Question: I've got a theme in which the 'blockquote' tag takes on the following style through CSS
'''
{background-color:-webkit-gradient(linear, left top, left bottom,
color-stop(0%,#F5FBEF), color-stop(50%,#E0F8E0), color-stop(51%,#E6F8E0),
color-stop(100%,#F5FBEF)); /* Chrome,Safari4+ */
background: -webkit-linear-gradient(bottom, #E0FFE8 12%, #E0FFE7 30%,
#E5FFEC 49%, #EAFCED 70%, #F5FFF7 100%); /* Chrome10+,Safari5.1+ */;
border-style:solid;border-width:0px;overflow:auto;padding-left:0.9em;
padding-right:0.9em;white-space:pre-wrap;} /* #page */
#page{margin:1.8em 2.4em 3.6em 2.4em;}
'''
such that a quoted section of text can be rendered distinctly, as shown in the screenshot below

This gets a little plain over the course of a page though, on which several posts will share these green sections (<URL>. Is there a way I can alternate between say green and blue between posts? I might have multiple such 'blockquote' tags within a post but wouldn't want to alternate their colour within a single post - might look a bit messy.
I'd like to think I could implement this with CSS, I've used nth-child tags and the like before... It seems simple enough but I've no idea how to do it with code for posts in this way.
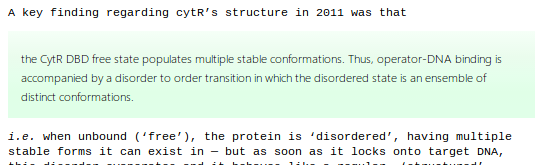
Answer: You can use the <URL> pseudo selector to select even or odd elements. That way you can add some overrides for those.
'''
blockquote:nth-child(even) {
background-color: blue;
}
'''
This won't work in IE8-, but hey, maybe they can live with just a single color. ;-)
[edit]
After reading @DrydenLong's comment and then re-reading your question, I see you want to alternate blockquotes between posts, not alternate them within a post.
That will need a sligtly different selector. You can start with the 'post' class, which every post seems to have:
'''
.post:nth-child(even) blockquote { /* overrides go here */ }
'''
But in your html code, I can see that odd posts also have a class 'post_odd' and even posts have 'post_even', so you might as well use that as a selector:
'''
.post blockquote { /* Defaults go here */ }
.post.post_even blockquote { /* Overrides go here */ }
'''
The disadvantage of any of these solutions, is that it will not check whether a post contains a blockquote at all. So, two posts might both show a green blockquote if there is a small, quote-less post inbetween. I assume that won't be a big problem, but if it is you will probably need to add quite some logic, either in the page generation procedure or using Javascript/JQuery. I'd say it's not worth it. :)